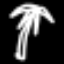
Label: palm tree